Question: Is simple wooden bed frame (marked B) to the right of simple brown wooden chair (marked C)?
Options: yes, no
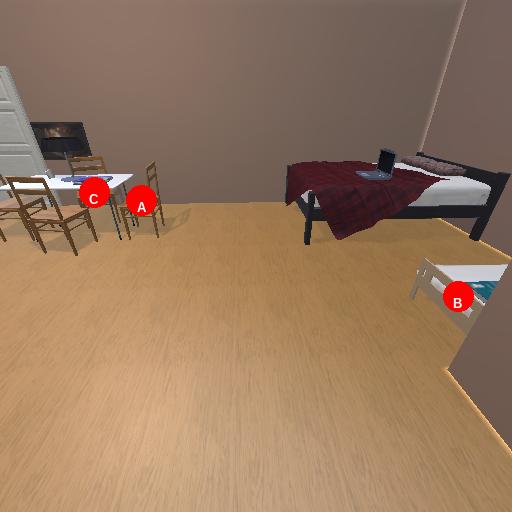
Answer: yes